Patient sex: F
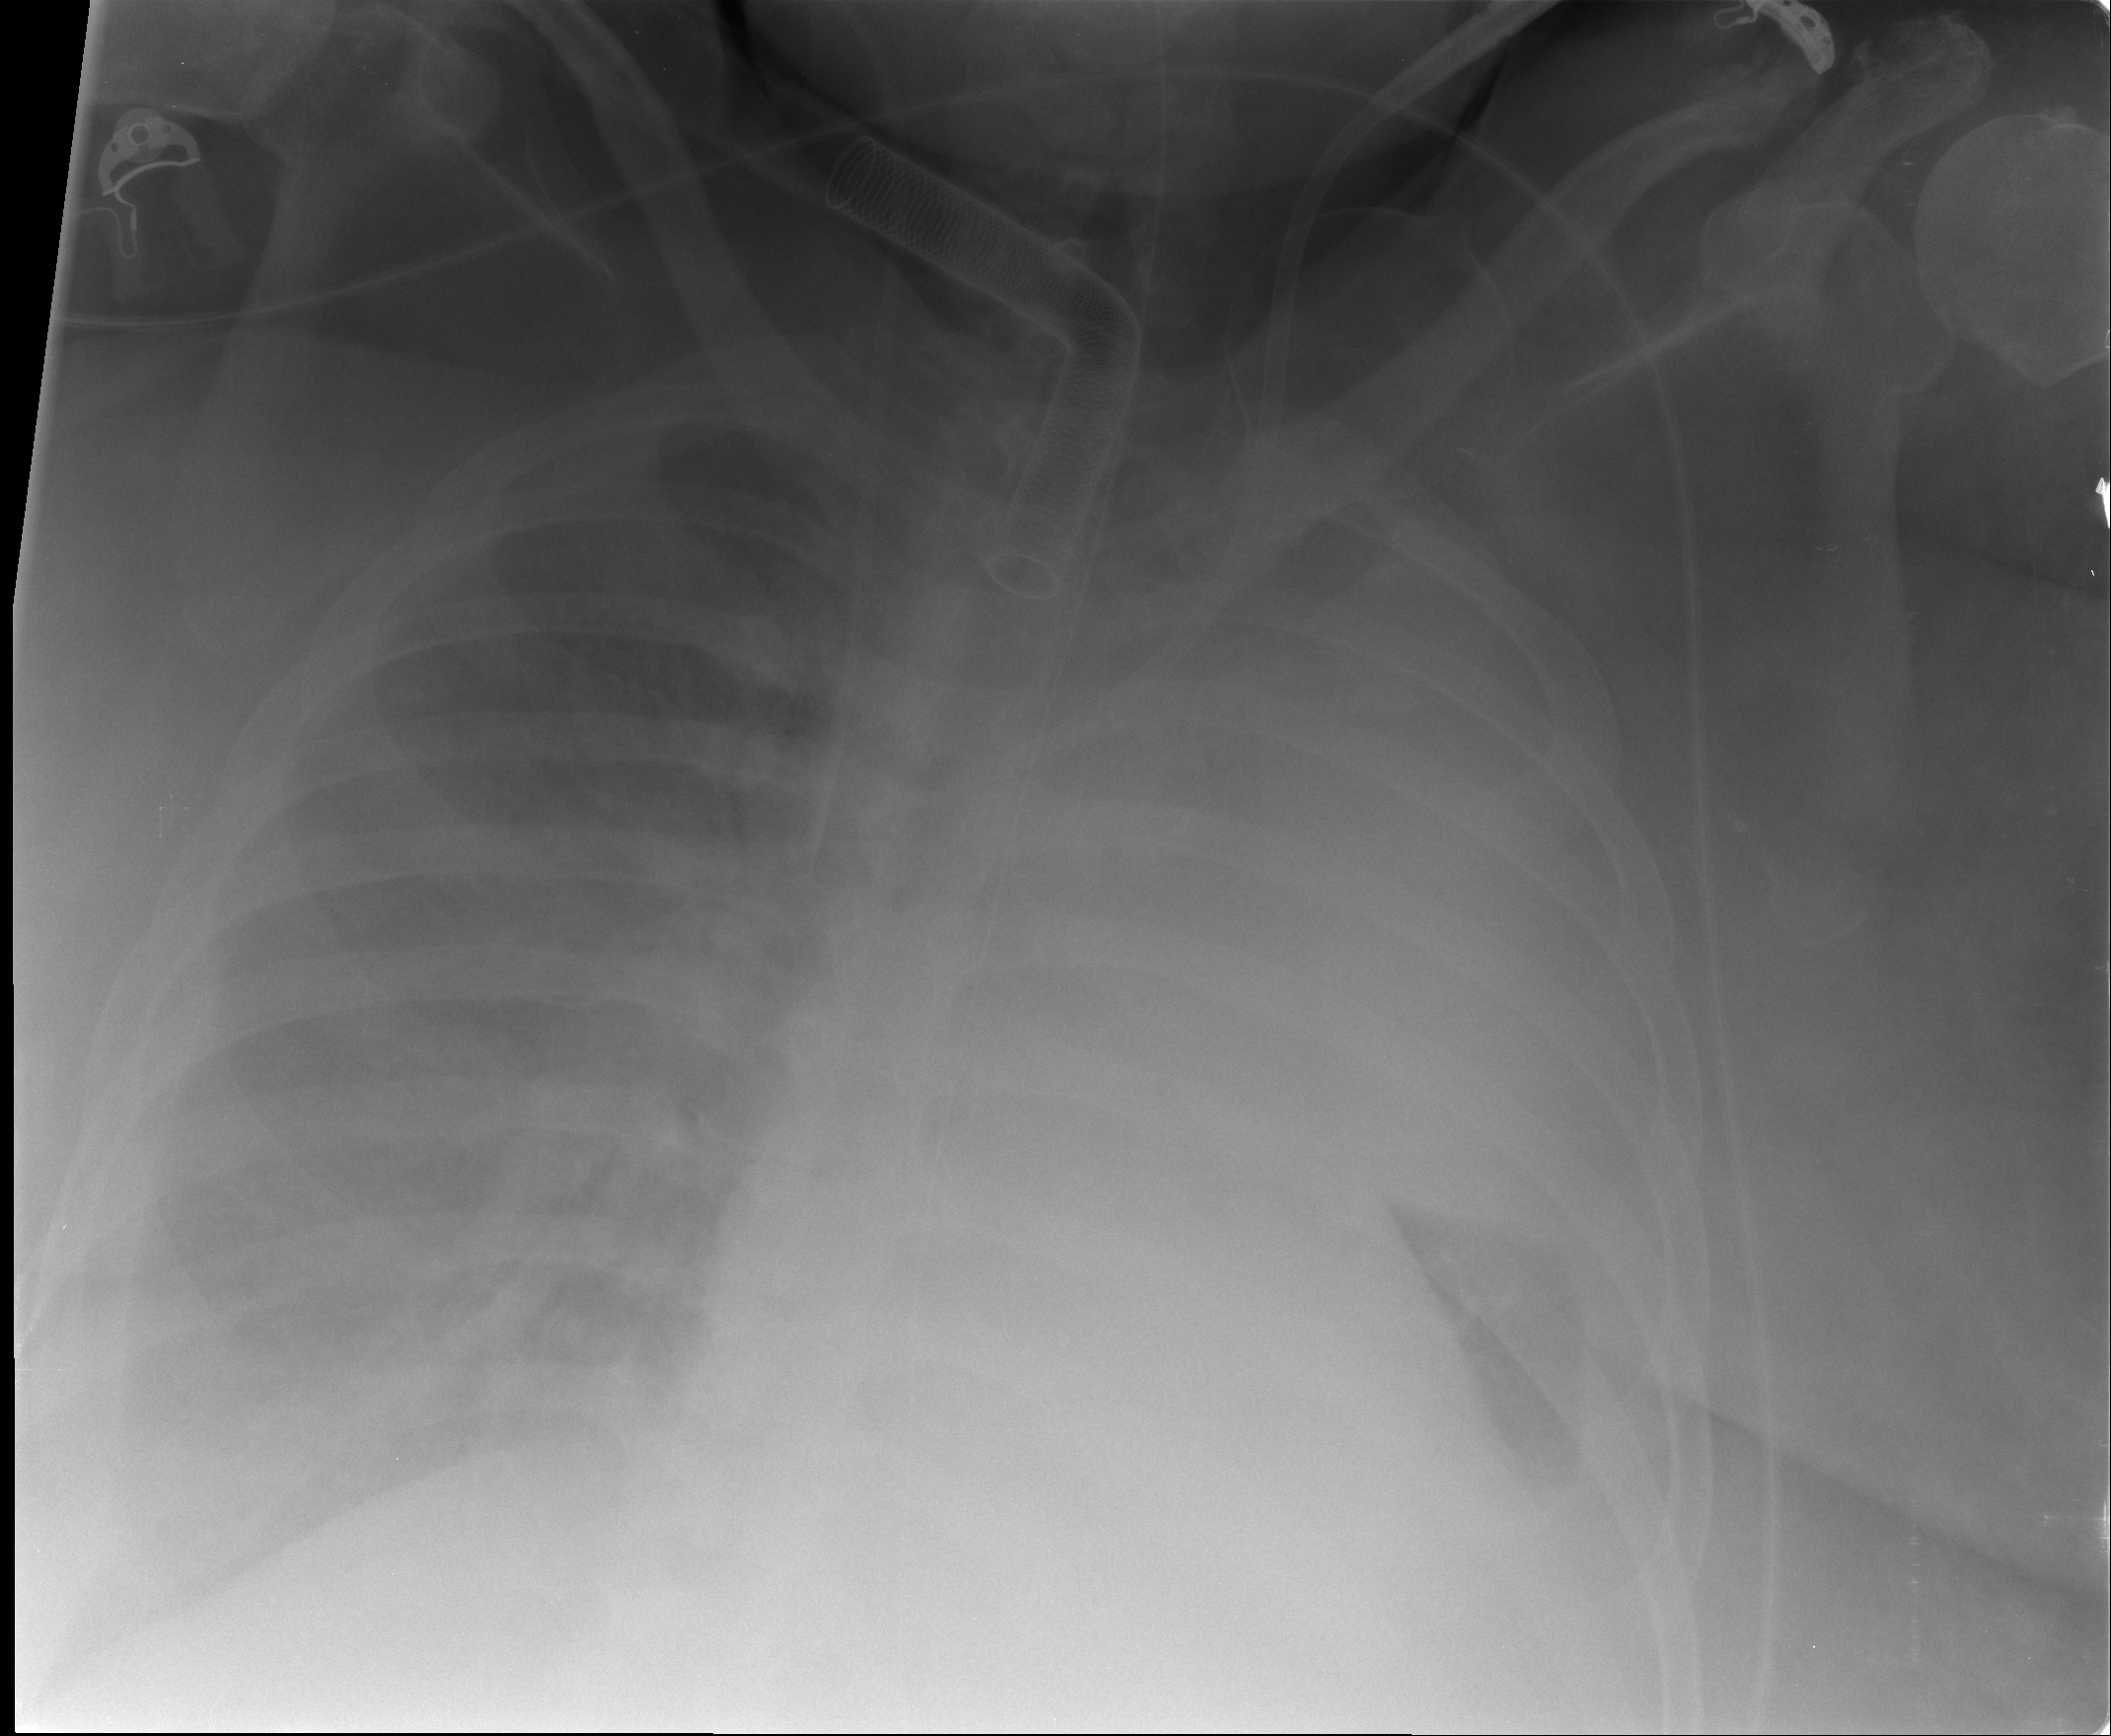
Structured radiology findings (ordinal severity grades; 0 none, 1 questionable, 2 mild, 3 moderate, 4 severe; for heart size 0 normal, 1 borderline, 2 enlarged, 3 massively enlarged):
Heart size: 2
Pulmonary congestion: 3
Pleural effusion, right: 3
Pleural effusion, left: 4
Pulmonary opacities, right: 1
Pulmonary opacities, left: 1
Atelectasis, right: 2
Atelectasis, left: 3